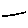
Label: line